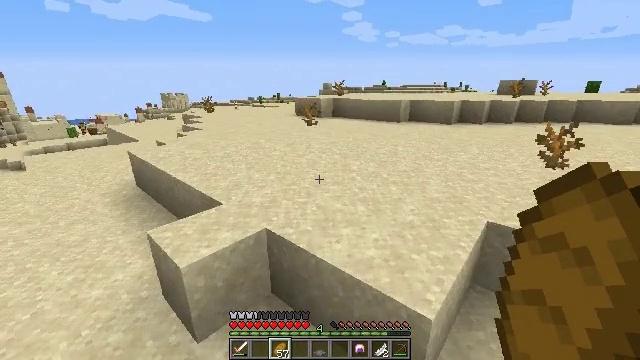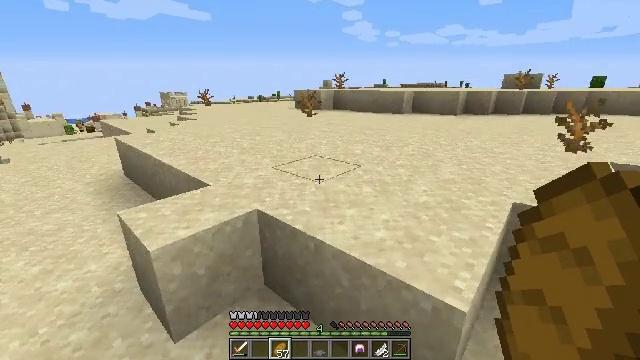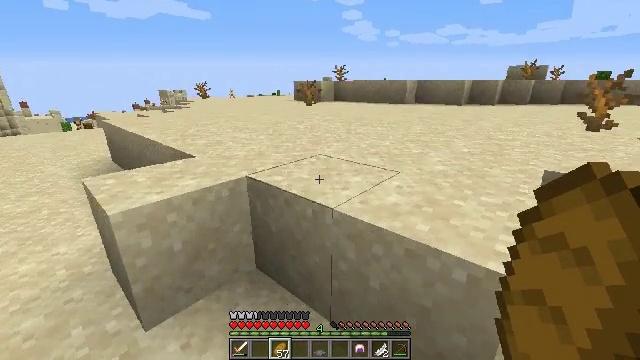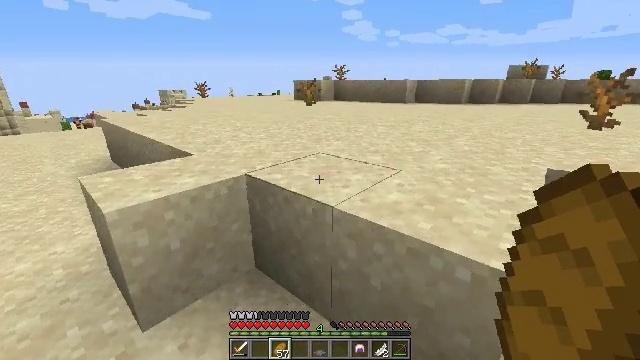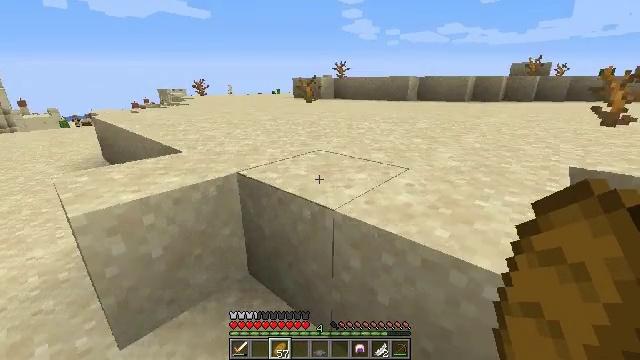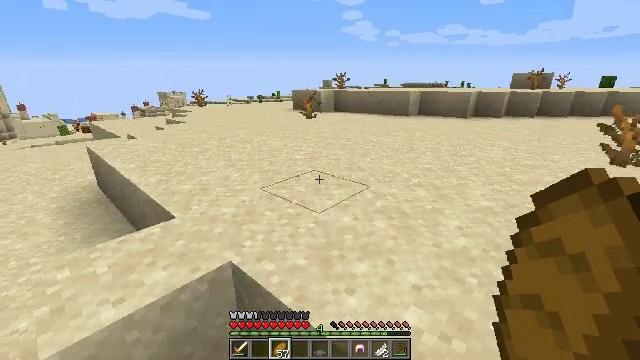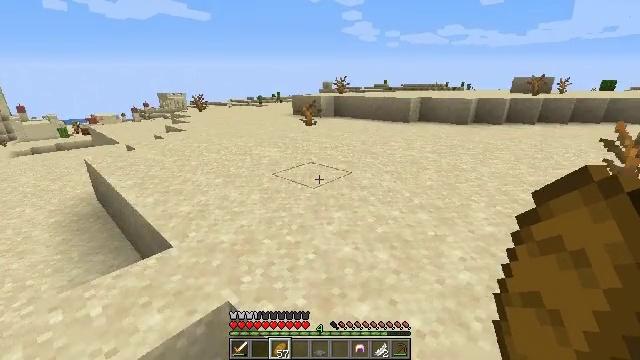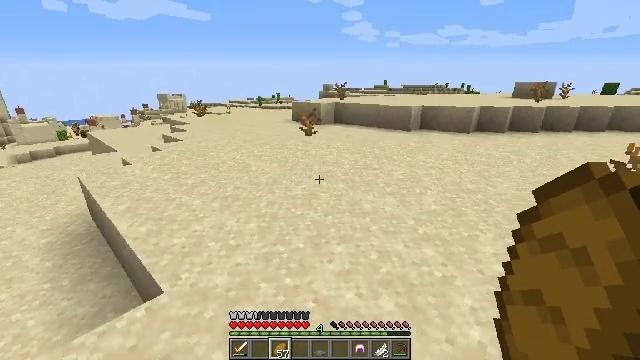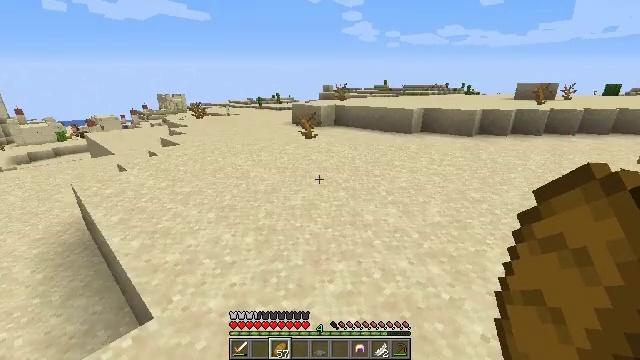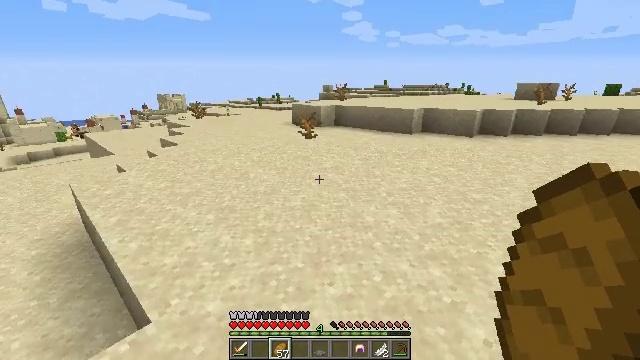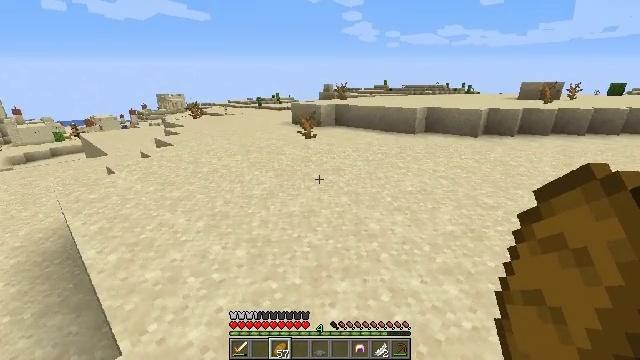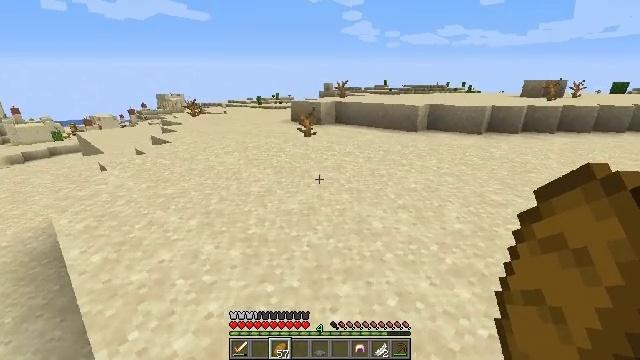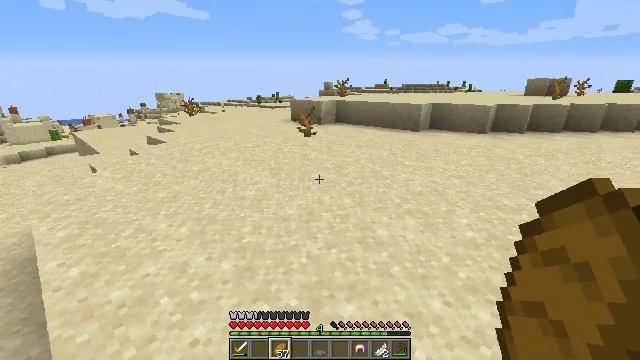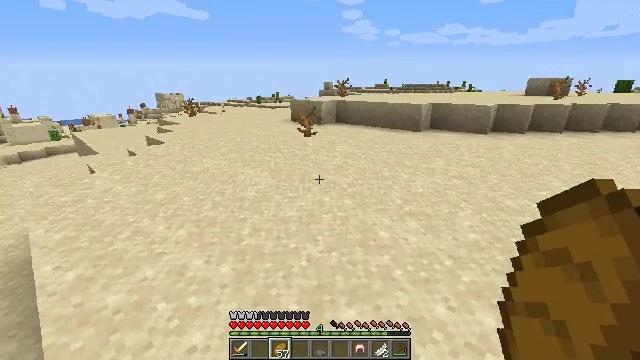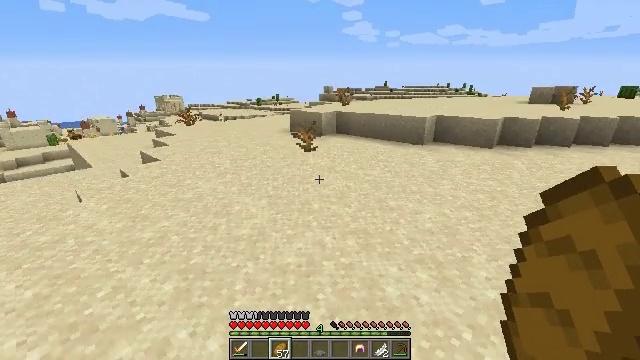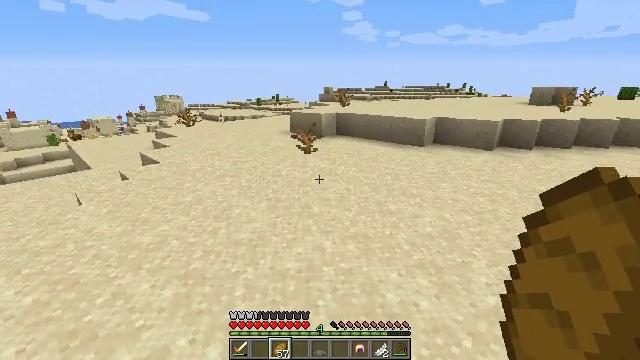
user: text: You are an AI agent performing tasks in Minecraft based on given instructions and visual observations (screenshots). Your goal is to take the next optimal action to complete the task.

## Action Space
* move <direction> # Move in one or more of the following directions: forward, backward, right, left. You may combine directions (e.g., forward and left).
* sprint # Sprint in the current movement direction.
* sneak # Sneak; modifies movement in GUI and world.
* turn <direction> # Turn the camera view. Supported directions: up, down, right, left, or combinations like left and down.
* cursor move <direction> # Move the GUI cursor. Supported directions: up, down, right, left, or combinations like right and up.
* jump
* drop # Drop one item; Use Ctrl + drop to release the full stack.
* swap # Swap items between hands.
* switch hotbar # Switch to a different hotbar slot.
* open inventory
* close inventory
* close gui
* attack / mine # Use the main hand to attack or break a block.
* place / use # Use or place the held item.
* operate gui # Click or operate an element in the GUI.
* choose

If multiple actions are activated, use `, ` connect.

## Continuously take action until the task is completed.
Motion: motion action
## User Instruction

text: Mine cactus from the desert.
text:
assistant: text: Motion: move forward, jump
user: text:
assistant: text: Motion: move forward, jump
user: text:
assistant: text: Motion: move forward, jump
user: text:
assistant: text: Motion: move forward, jump
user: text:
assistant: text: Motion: move forward, jump
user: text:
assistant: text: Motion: move forward, jump
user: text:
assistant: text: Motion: move forward, jump
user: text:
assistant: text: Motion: move forward, jump
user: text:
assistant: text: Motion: move forward, jump
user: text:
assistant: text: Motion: move forward, jump
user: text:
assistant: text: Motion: move forward, jump
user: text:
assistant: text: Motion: move forward, jump
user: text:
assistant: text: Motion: move forward, jump
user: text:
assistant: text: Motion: move forward, jump
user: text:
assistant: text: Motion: move forward, jump
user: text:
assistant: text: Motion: move forward, jump
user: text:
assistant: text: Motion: move forward, jump
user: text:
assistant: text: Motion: move forward, jump
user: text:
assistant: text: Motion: move forward, jump
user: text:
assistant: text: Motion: move forward, jump
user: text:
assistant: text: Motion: move forward, jump
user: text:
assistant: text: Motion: move forward, turn left, jump
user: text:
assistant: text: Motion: move forward, turn left, jump
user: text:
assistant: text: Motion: move forward, turn left, jump
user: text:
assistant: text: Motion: move forward, jump
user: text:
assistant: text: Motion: move forward, jump
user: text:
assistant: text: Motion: move forward, jump
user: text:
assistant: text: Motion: move forward, jump
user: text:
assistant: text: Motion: move forward, jump
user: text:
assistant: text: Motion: move forward, jump